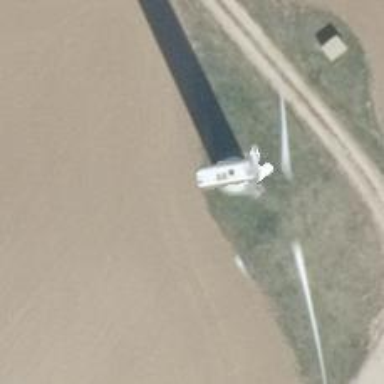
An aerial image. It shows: Wind generator with horizontal axis. The wind turbine is from Vestas.